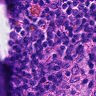
Metastatic tissue present: no